Question: I'd like ask a question about image processing in Java.
What I'm looking to achieve is to put a text below an existing image. Not over the existing image, but to append to image bottom. I have googled for that, but all the answers were the suggestions how to do the latter - how to put text on image.
Below is the example picture what result I wish to have. The original picture is the Leena image and the result by image processing is together with below the red dotted lines.

What could be fastest way to achieve this - write some text below image and also append another smaller picture?
What I thought about doing is that I append to my exisitng BufferedImage bottom 30 pixels height of white background and then write to that place a text and add a logo. Could this be most efficient approach? Are there some libs that would do that work for me or is there better approach than i mentioned?
EDIT: For better clarity I want the result as a single picture
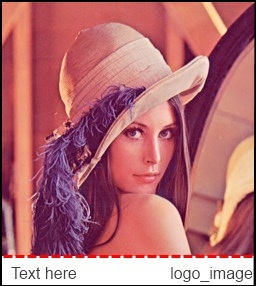
Answer: I would take some time to have a read through
- <URL>
This is a really basic example. I've not bothered with adding the code to actually render a logo, you can read through the suggested reading list and should be able to figure out how that would be achieved ;)

'''
public class AppendImage {
public static void main(String[] args) {
new AppendImage();
}
public AppendImage() {
EventQueue.invokeLater(new Runnable() {
@Override
public void run() {
try {
UIManager.setLookAndFeel(UIManager.getSystemLookAndFeelClassName());
} catch (ClassNotFoundException ex) {
} catch (InstantiationException ex) {
} catch (IllegalAccessException ex) {
} catch (UnsupportedLookAndFeelException ex) {
}
JFrame frame = new JFrame();
frame.setDefaultCloseOperation(JFrame.EXIT_ON_CLOSE);
frame.setLayout(new BorderLayout());
frame.add(new ImagePane());
frame.pack();
frame.setLocationRelativeTo(null);
frame.setVisible(true);
}
});
}
public class ImagePane extends JPanel {
private BufferedImage sourceImage;
private BufferedImage labeledImage;
public ImagePane() {
try {
sourceImage = ImageIO.read(getClass().getResource("/source.jpg"));
labeledImage = addLabel("Hello", sourceImage);
} catch (IOException exp) {
exp.printStackTrace();
}
}
@Override
public Dimension getPreferredSize() {
int width = sourceImage.getWidth() + labeledImage.getWidth();
int height = labeledImage.getHeight();
return new Dimension(width, height);
}
protected BufferedImage addLabel(String label, BufferedImage sourceImage) {
Font font = UIManager.getFont("Label.font");
FontMetrics fm = getFontMetrics(font);
int width = sourceImage.getWidth() + 2;
int height = sourceImage.getHeight() + 4 + fm.getHeight() + 4;
BufferedImage image = new BufferedImage(width, height, BufferedImage.TYPE_INT_RGB);
Graphics2D g2d = image.createGraphics();
g2d.setColor(Color.WHITE);
g2d.fillRect(0, 0, width, height);
g2d.setColor(Color.BLACK);
g2d.setStroke(new BasicStroke(2, BasicStroke.CAP_ROUND, BasicStroke.JOIN_ROUND));
g2d.drawRect(0, 0, width - 1, height - 1);
g2d.drawImage(sourceImage, 1, 1, this);
g2d.setColor(Color.RED);
g2d.setStroke(new BasicStroke(2f, BasicStroke.CAP_ROUND, BasicStroke.JOIN_ROUND, 10f, new float[]{10f}, 0f));
g2d.drawLine(0, sourceImage.getHeight() + 2, image.getWidth(), sourceImage.getHeight() + 2);
int y = sourceImage.getHeight() + (((image.getHeight() - sourceImage.getHeight()) - fm.getHeight()) / 2) + 2;
g2d.drawString(label, 2, y + fm.getAscent());
String logo = "Logo here";
int x = image.getWidth() - fm.stringWidth(logo) - 12;
g2d.drawString(logo, x, y + fm.getAscent());
g2d.dispose();
return image;
}
@Override
protected void paintComponent(Graphics g) {
super.paintComponent(g);
int x = 0;
g.drawImage(sourceImage, x, 0, this);
x += sourceImage.getWidth();
g.drawImage(labeledImage, x, 0, this);
}
}
}
'''